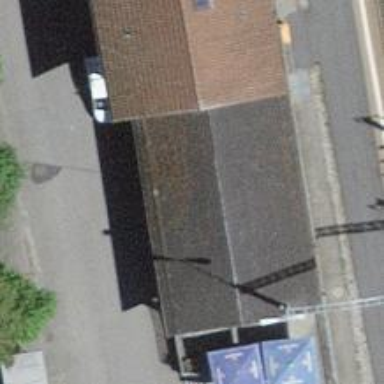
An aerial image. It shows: Building with gabled roof.